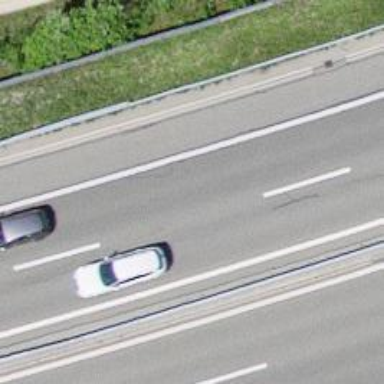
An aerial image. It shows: View of motorway.